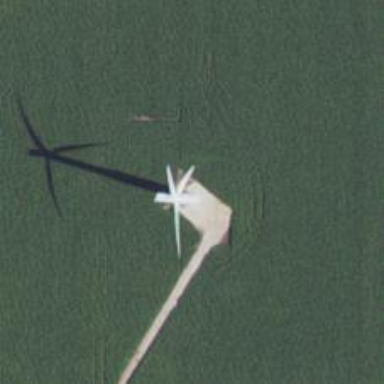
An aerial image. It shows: Wind power generator employing wind turbines.